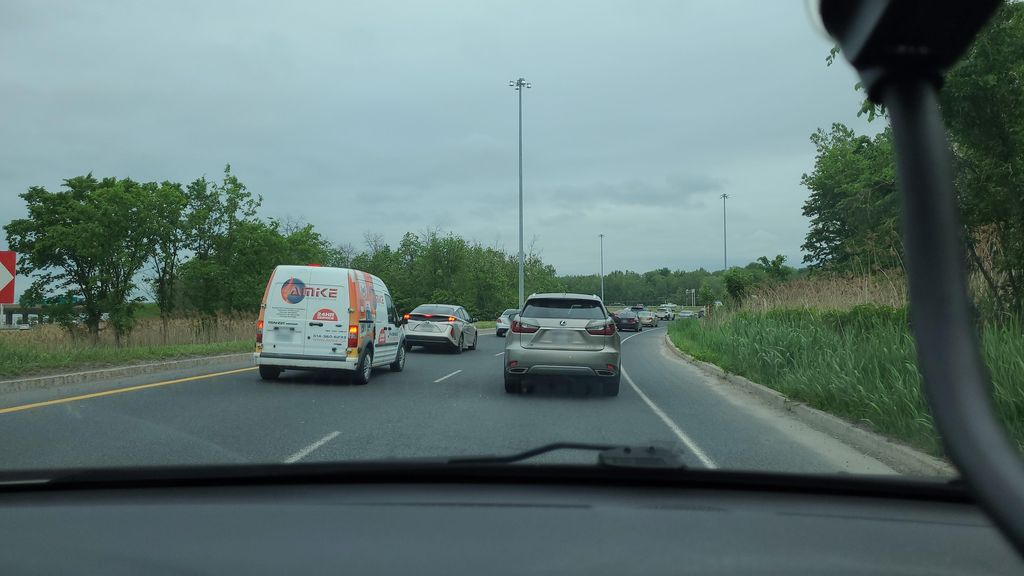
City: montreal